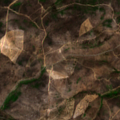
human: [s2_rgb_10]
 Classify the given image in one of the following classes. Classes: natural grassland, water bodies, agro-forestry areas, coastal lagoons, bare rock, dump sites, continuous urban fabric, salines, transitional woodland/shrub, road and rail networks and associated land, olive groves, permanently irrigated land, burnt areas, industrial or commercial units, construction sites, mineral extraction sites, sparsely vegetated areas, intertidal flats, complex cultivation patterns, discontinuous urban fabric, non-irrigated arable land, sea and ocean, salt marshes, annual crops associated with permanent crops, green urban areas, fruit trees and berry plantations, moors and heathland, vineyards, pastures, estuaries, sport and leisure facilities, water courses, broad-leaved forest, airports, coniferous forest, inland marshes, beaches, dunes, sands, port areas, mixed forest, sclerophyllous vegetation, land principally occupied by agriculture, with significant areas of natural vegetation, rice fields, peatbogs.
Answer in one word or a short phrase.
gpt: broad-leaved forest, moors and heathland, transitional woodland/shrub